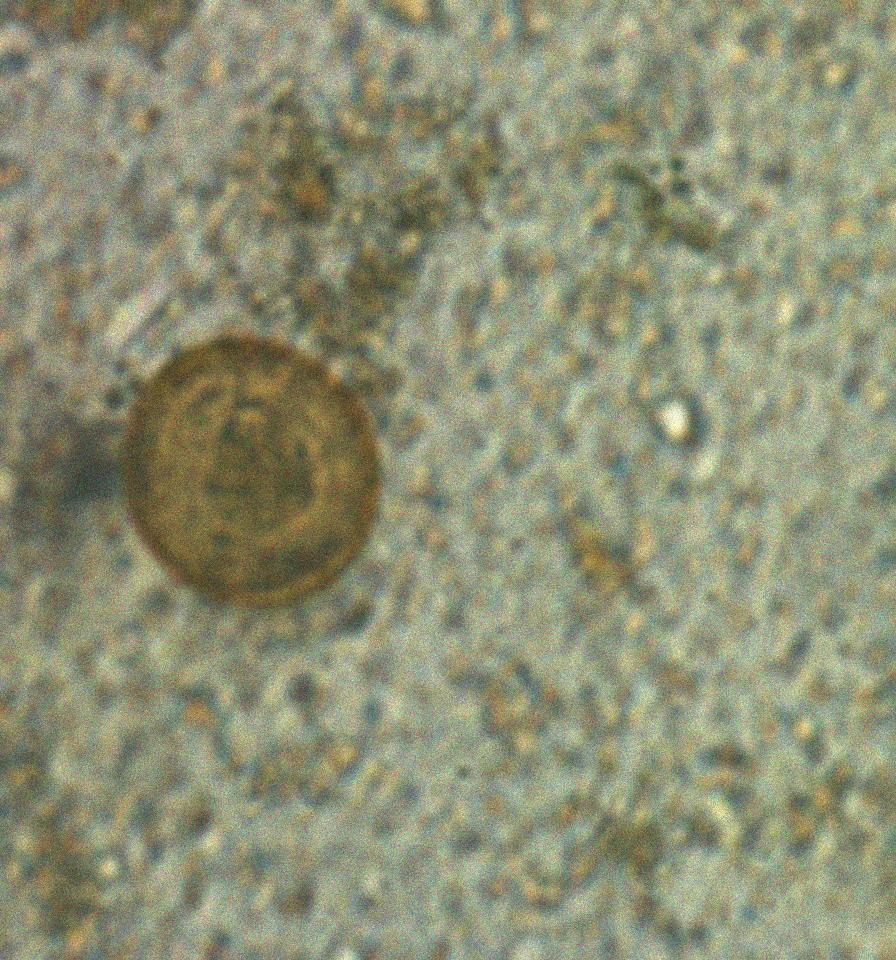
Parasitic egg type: Hymenolepis diminuta